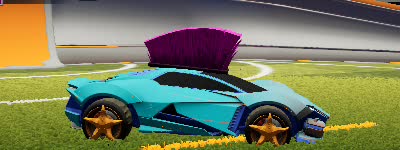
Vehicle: werewolf